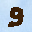
Label: 9